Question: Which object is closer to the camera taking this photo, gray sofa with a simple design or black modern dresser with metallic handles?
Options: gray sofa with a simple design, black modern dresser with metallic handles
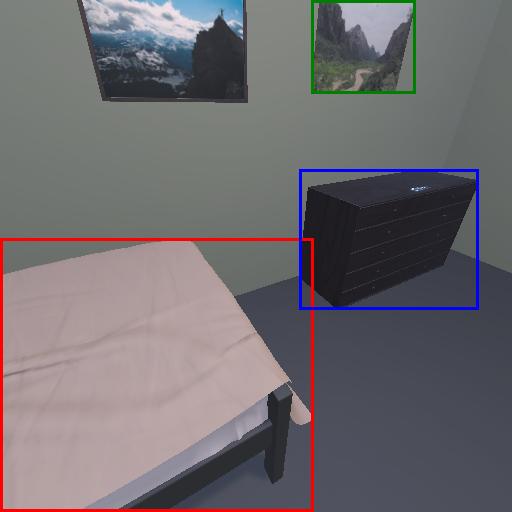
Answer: gray sofa with a simple design